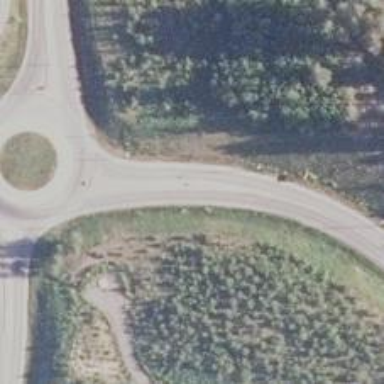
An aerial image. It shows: Tertiary link road.